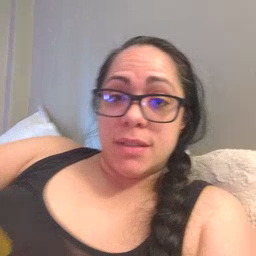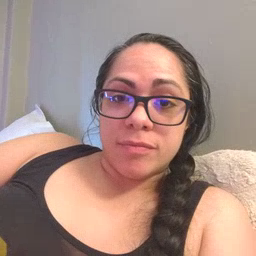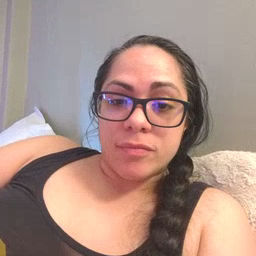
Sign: pajamas